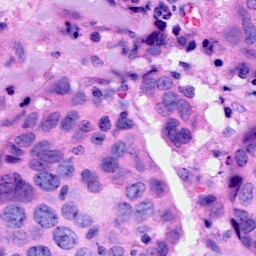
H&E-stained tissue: Breast